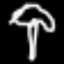
Label: palm tree